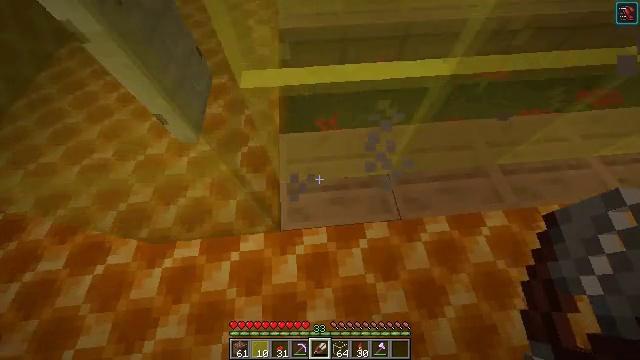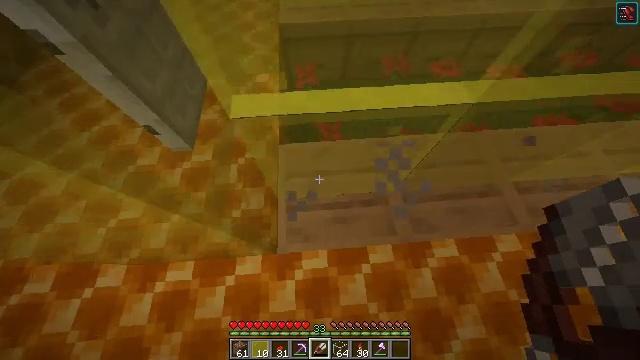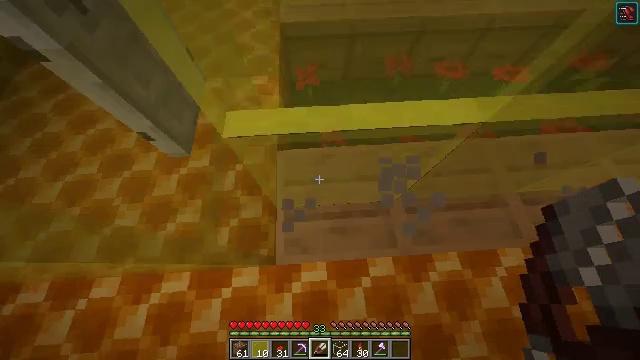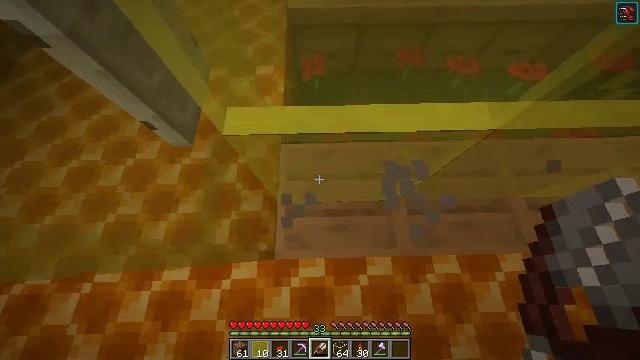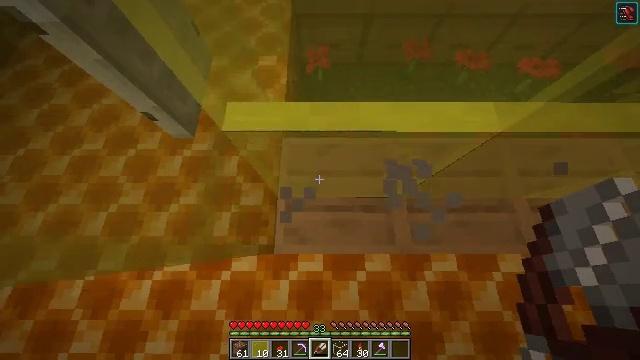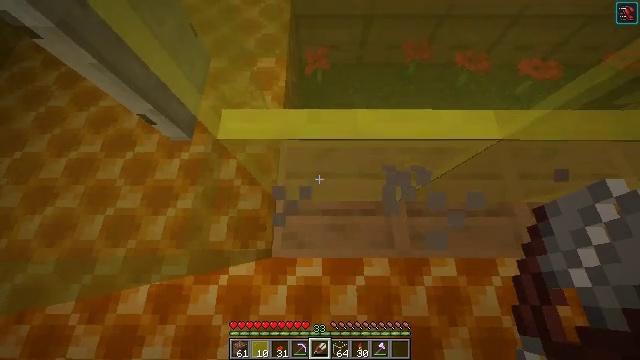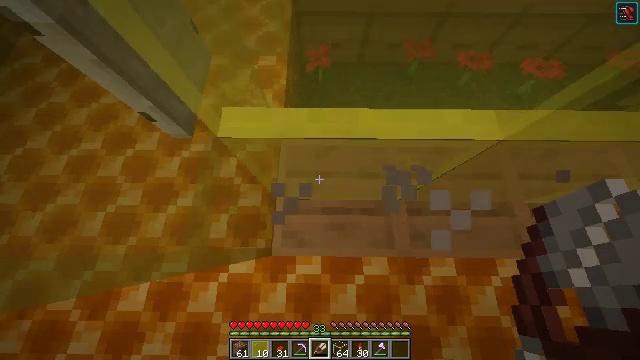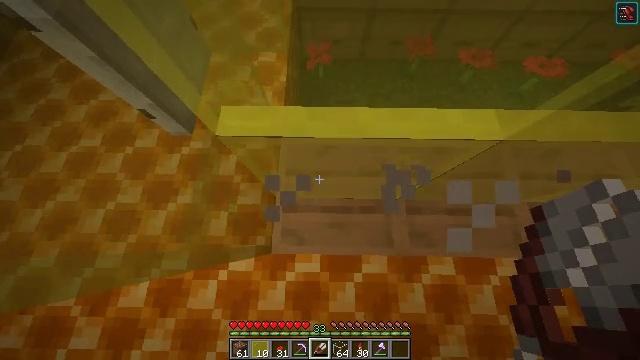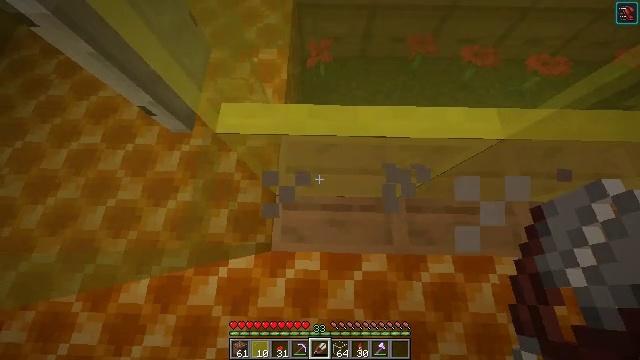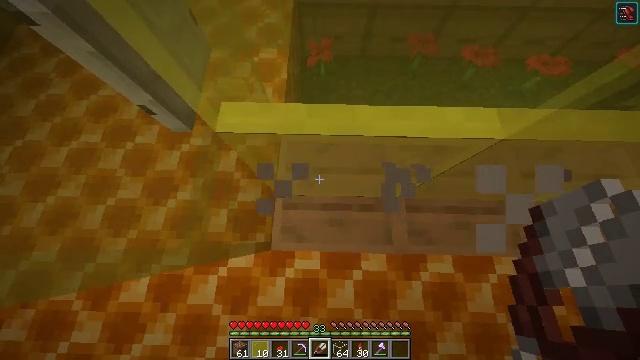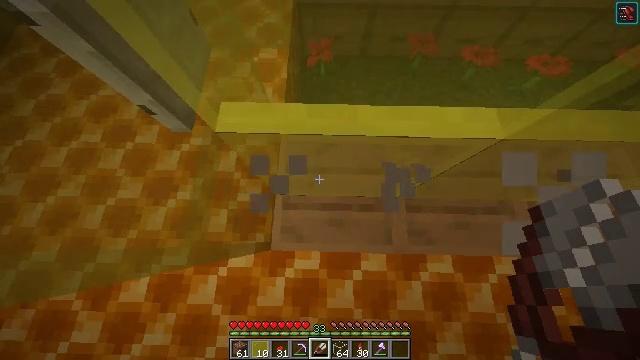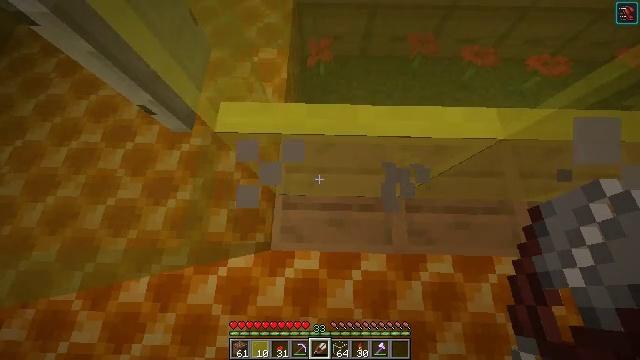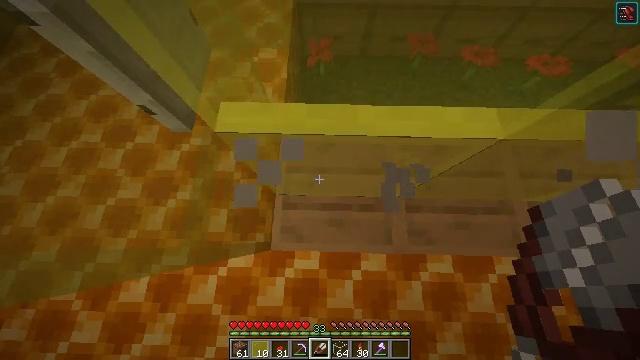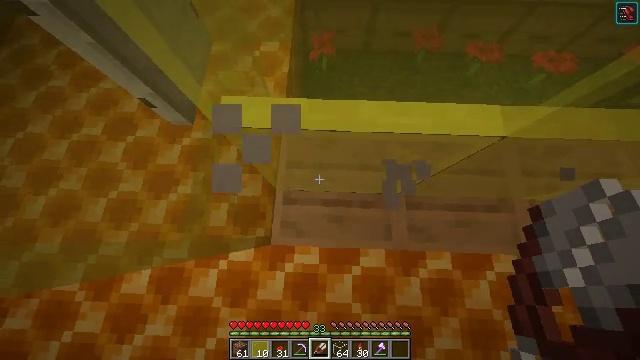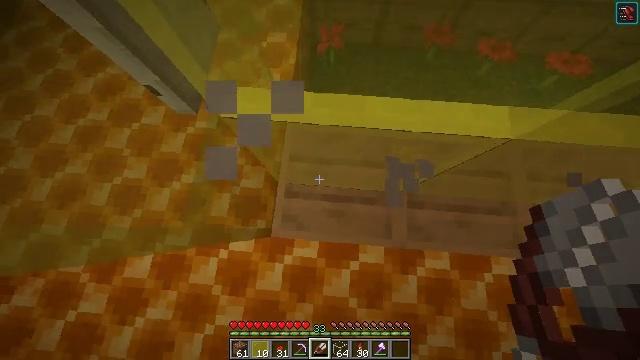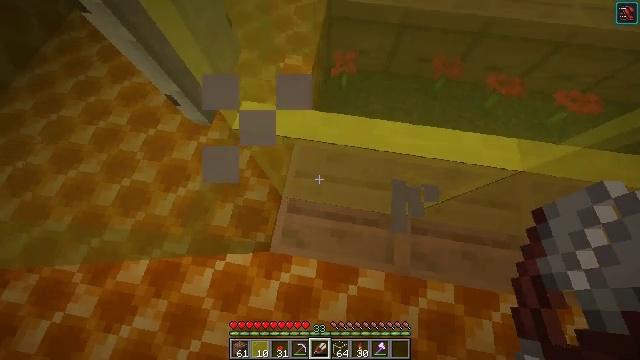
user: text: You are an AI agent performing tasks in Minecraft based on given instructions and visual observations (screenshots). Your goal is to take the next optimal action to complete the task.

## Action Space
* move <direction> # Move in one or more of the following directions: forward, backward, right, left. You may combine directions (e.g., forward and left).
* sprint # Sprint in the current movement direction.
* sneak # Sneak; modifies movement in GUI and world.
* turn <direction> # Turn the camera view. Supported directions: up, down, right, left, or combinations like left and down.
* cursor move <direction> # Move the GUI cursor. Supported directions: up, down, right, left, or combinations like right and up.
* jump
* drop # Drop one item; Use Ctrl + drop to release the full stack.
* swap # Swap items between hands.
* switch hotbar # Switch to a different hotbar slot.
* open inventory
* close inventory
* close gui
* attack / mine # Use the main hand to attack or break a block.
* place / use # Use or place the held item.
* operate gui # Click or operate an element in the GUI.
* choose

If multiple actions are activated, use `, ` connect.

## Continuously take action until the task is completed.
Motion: motion action
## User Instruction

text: Create a honeycomb block using the crafting table.
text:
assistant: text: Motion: turn down
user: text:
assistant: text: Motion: turn down
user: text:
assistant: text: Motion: turn left and down
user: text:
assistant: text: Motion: turn left and down
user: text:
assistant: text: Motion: no_op
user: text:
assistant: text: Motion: no_op
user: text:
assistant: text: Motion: no_op
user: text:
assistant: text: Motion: no_op
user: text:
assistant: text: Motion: no_op
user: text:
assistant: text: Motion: no_op
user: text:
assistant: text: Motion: no_op
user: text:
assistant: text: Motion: no_op
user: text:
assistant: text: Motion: turn down
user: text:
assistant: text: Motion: turn left and down
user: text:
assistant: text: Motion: turn left and up
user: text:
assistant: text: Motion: turn left and up
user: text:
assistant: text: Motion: no_op
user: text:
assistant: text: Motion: turn right
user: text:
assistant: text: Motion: turn down
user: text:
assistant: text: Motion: turn right and down
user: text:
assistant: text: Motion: turn left
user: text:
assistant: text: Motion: no_op
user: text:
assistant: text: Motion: no_op
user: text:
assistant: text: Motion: no_op
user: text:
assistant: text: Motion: no_op
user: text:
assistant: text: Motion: no_op
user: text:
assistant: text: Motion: no_op
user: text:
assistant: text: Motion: no_op
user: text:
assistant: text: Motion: no_op
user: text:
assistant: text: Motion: turn down